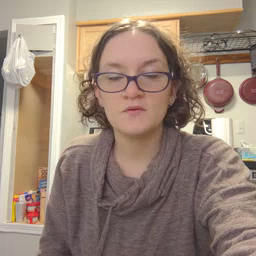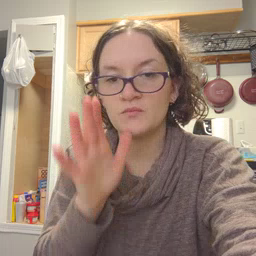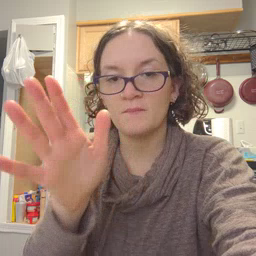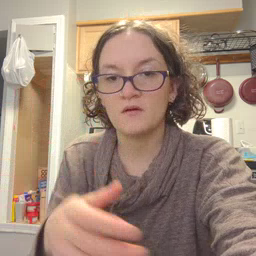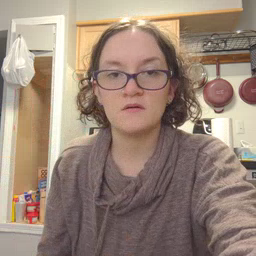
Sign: grandma